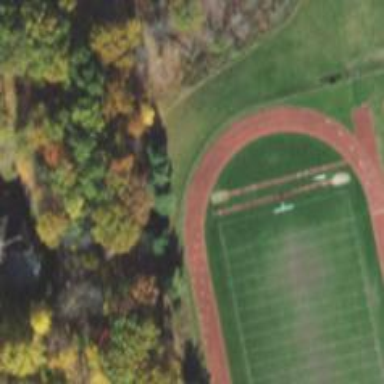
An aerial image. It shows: Track in leisure land.